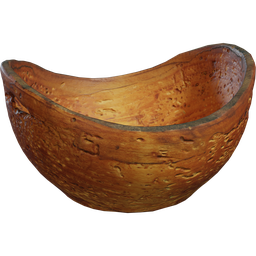
Label: decoration